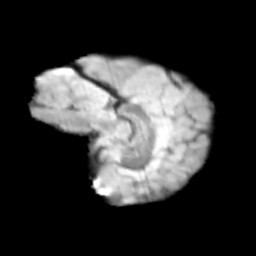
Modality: T2w
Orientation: sagittal
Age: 9
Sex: female
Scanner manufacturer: siemens
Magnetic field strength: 3 T
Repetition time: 3.8 s
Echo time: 0.07 s